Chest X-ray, AP view. Patient: 66 years old, sex M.
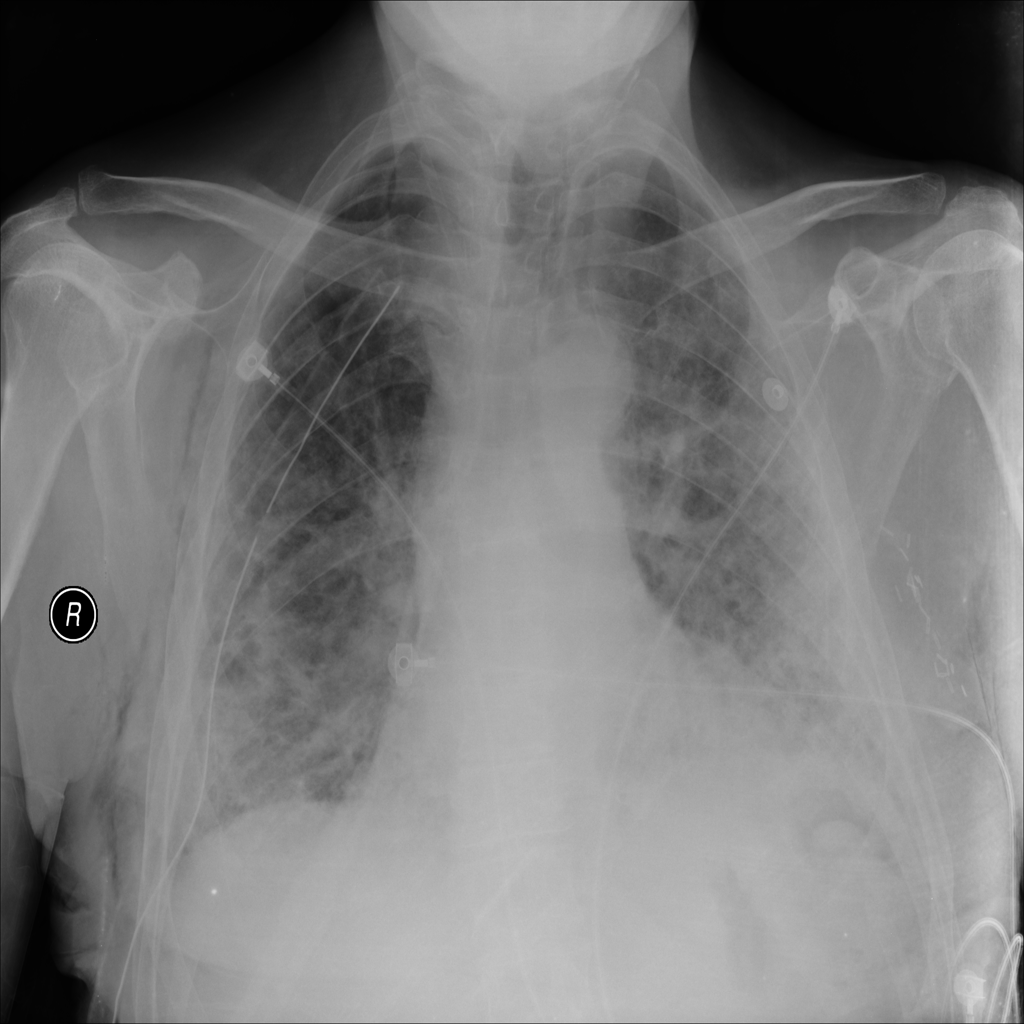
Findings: Emphysema, Infiltration